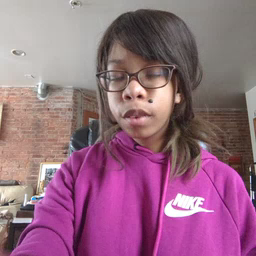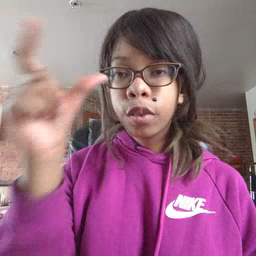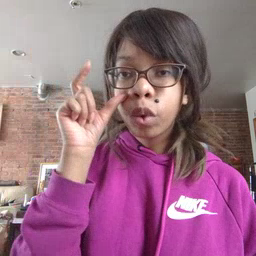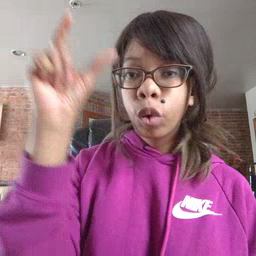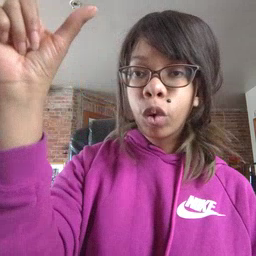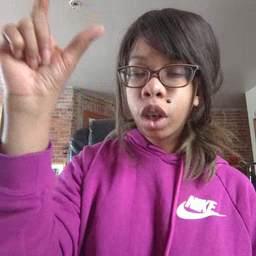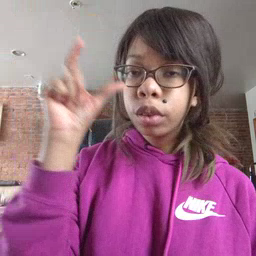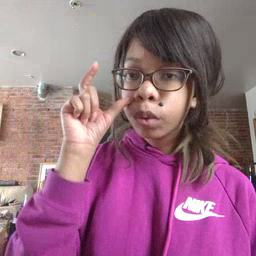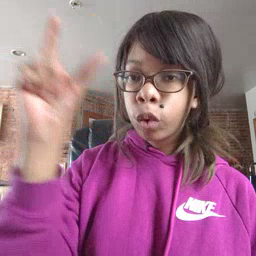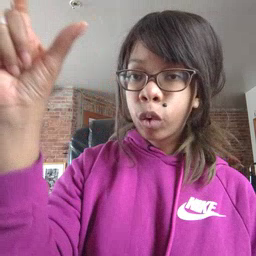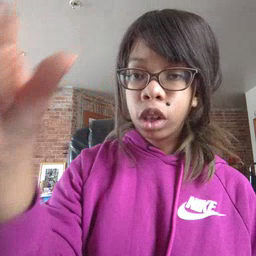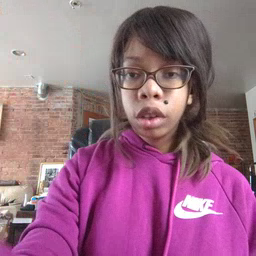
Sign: moon